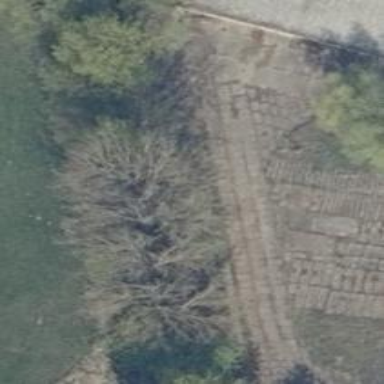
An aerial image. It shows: Row of trees in natural setting.